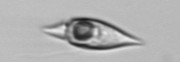
Label: Amphidinium